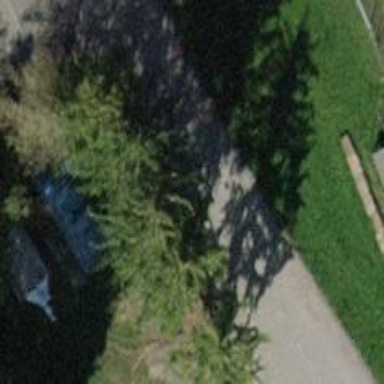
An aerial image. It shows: Evergreen needle-leaved tree.